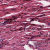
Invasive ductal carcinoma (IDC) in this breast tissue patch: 0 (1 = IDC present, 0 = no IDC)